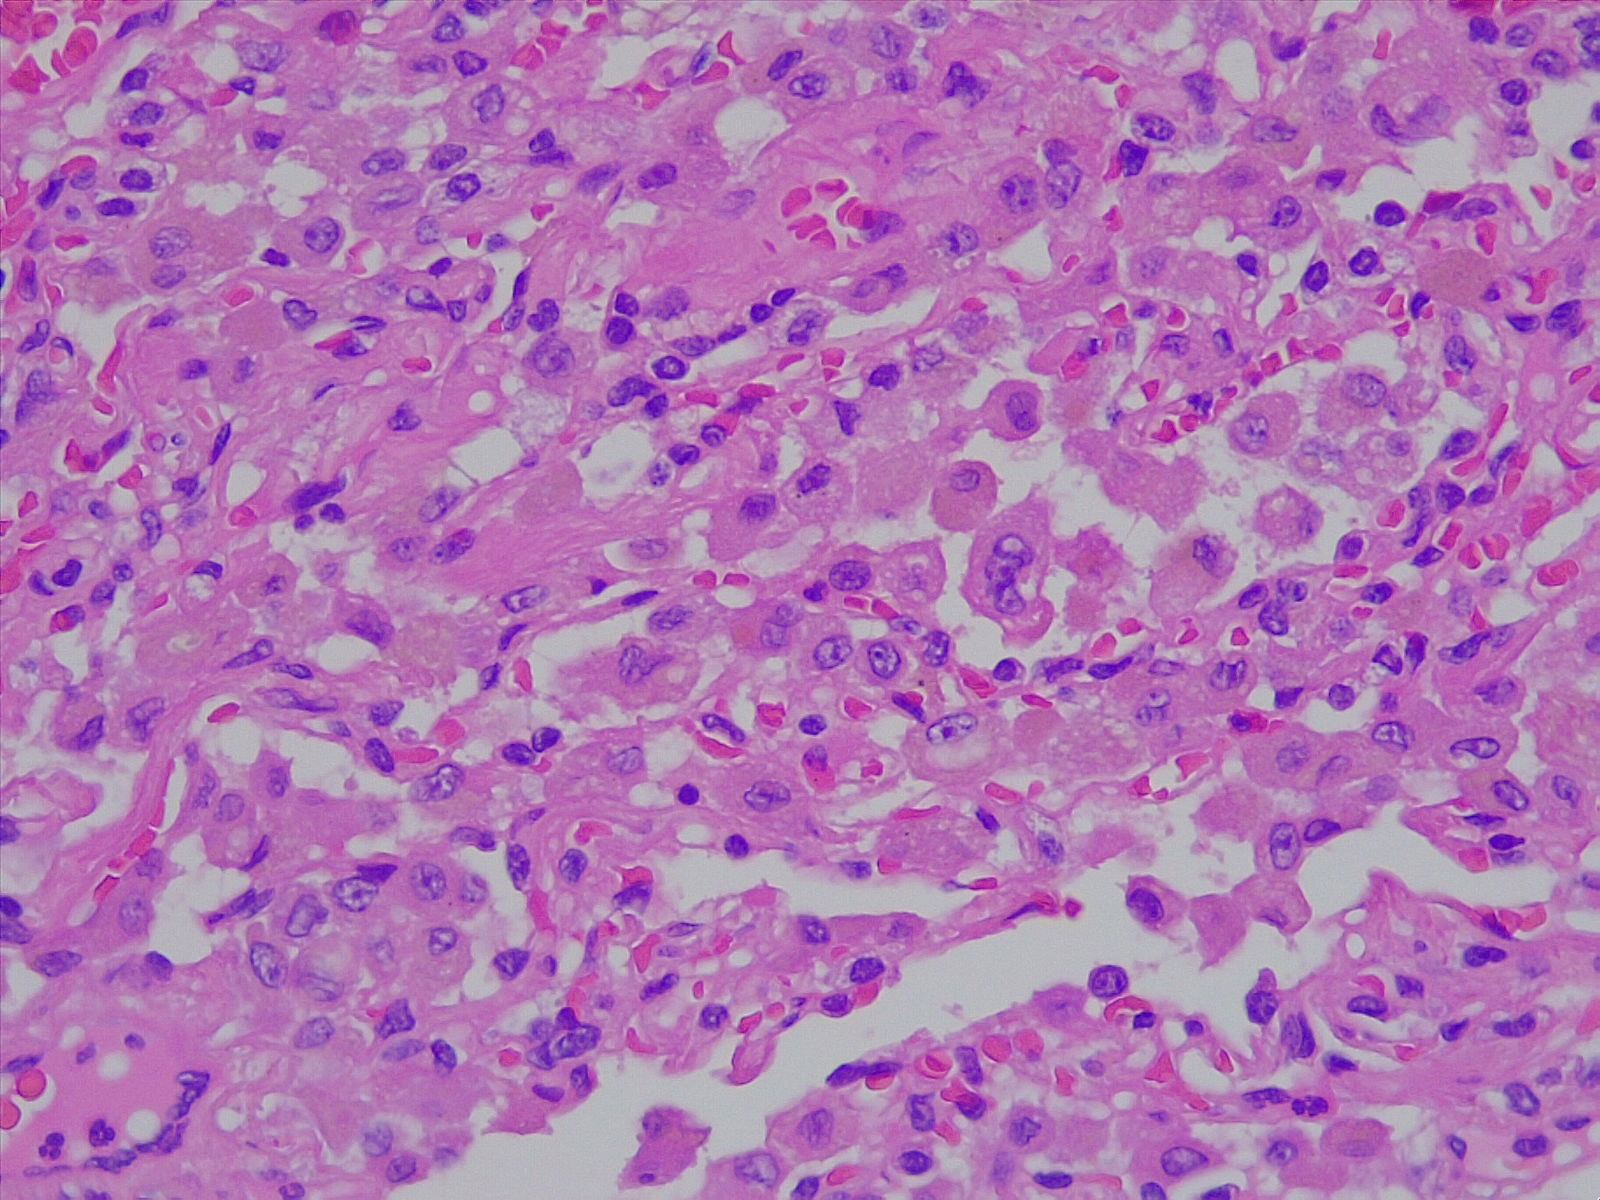
Label: normal lung tissue